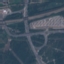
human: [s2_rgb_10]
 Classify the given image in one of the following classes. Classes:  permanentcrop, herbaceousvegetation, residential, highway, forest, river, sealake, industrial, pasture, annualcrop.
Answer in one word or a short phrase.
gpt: Highway